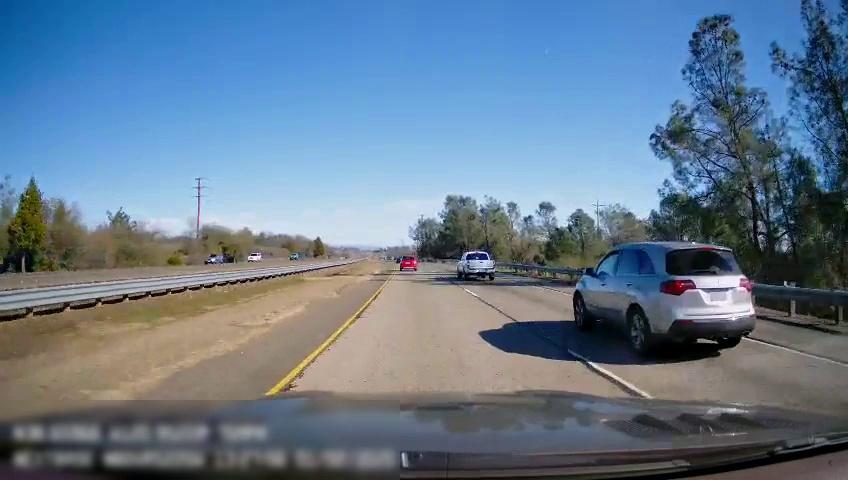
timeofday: Day
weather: Sunny
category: Drivable Space
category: Drivable Space
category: Vehicles | SUV
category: Vehicles | SUV
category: Vehicles | Truck
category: Vehicles | Truck
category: Vehicles | SUV
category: Vehicles | SUV
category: Lanes | Current Lane
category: Lanes | Current Lane
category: Lanes | Alternate Lane